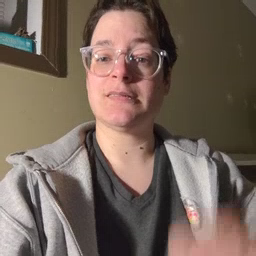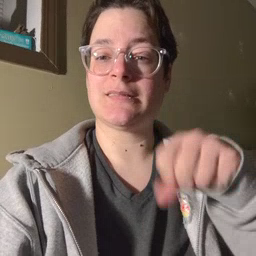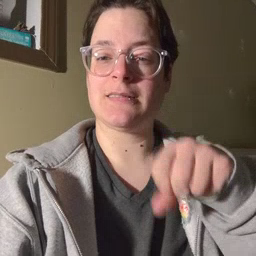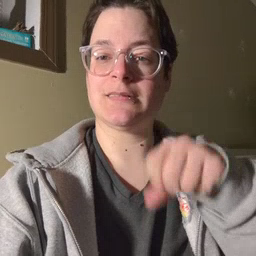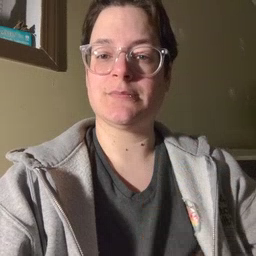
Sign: yes